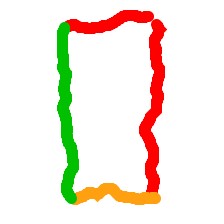
Shape: rectangle